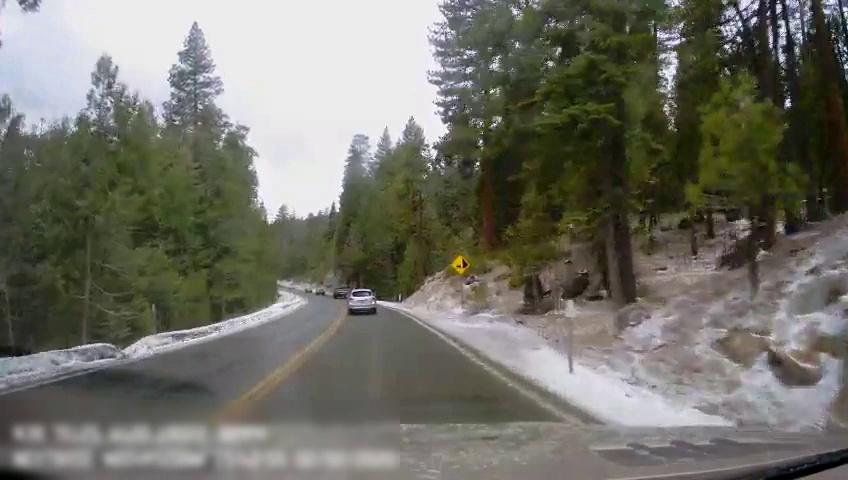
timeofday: Day
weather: Cloudy
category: Drivable Space
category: Vehicles | Car
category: Vehicles | Truck
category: Vehicles | Car
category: Lanes | Current Lane
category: Lanes | Current Lane
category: Lanes | Opposite Lane
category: Lanes | Opposite Lane
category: Traffic | Signs